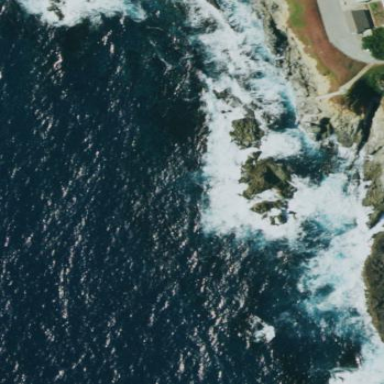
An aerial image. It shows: Breathtaking coastline.